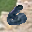
Label: 6